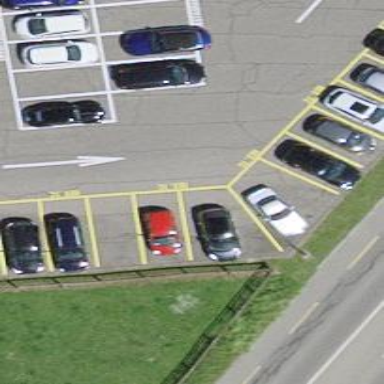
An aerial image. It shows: Parking area with surface.